Interaction volume radius: 5 \u00c5
Interaction volume height: 20 \u00c5
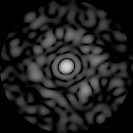
Disorder parameter: 0.7227